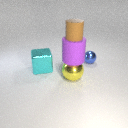
small brown rubber cylinder above large purple rubber cylinder